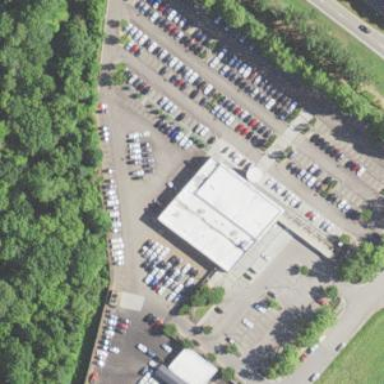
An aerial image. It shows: Commercial building.